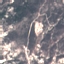
Land use / land cover class: HerbaceousVegetation